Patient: sex F, age 71
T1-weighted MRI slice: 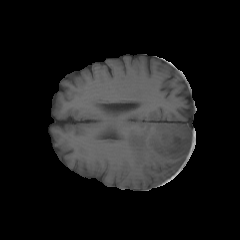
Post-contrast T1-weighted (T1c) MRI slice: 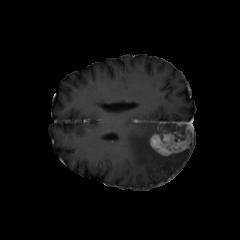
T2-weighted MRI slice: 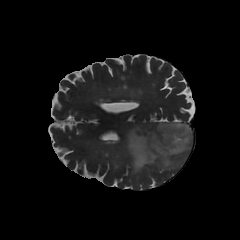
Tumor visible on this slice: yes
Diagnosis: Glioblastoma, IDH-wildtype
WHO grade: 4